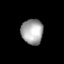
Tissue: lung
Cell type: T cells
Senescence score: 0.2217
Nuclear area (px): 539
Mean DAPI intensity: 165.334